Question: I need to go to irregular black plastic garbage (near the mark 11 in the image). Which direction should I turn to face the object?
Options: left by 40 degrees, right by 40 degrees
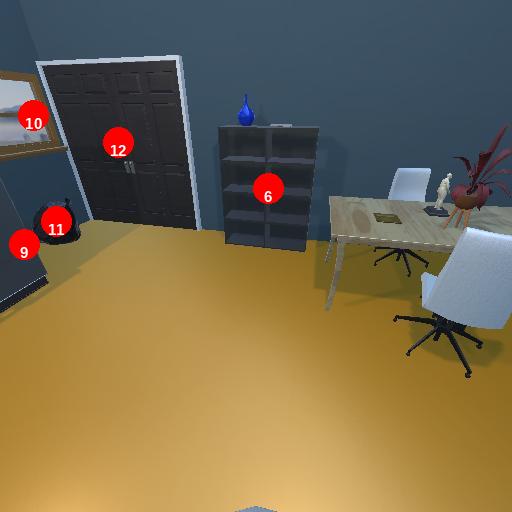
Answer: left by 40 degrees